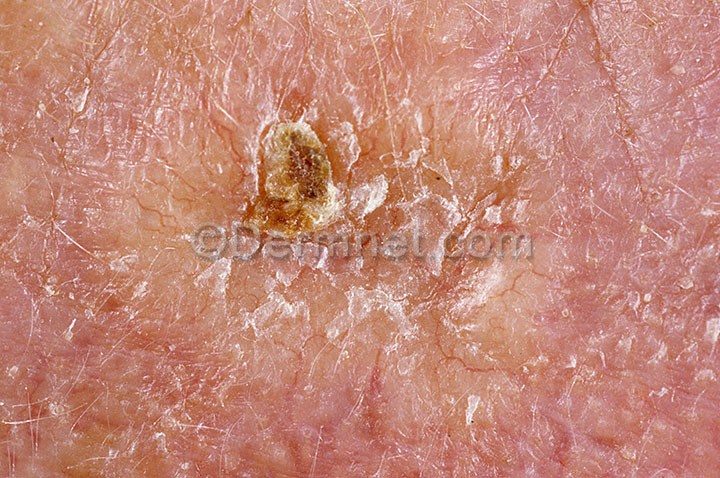
Disease: Actinic Keratosis Basal Cell Carcinoma and other Malignant Lesions